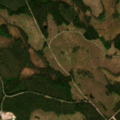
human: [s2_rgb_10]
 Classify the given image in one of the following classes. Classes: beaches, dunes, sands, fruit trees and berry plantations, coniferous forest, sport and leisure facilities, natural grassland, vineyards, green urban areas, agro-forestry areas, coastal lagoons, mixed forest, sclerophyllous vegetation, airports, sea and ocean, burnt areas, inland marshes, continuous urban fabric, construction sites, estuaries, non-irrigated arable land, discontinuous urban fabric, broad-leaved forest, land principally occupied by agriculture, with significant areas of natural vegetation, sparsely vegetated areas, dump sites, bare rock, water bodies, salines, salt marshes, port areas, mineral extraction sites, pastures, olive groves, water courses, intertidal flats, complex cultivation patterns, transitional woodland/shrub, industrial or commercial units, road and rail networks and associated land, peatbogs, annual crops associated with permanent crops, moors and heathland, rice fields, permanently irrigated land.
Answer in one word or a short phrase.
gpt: coniferous forest, transitional woodland/shrub